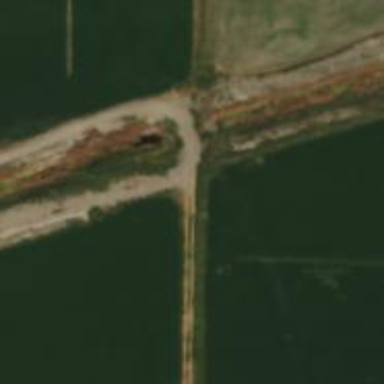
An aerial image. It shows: Culvert tunnel under canal.